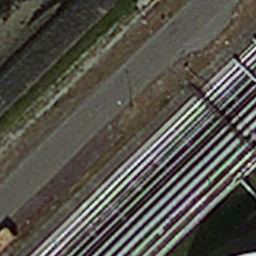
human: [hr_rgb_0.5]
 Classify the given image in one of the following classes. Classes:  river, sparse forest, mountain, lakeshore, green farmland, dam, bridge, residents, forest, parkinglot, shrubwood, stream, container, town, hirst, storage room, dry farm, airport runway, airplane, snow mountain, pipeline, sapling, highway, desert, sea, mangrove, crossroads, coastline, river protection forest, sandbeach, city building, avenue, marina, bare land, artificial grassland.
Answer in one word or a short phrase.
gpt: pipeline